Interaction volume radius: 5 \u00c5
Interaction volume height: 35 \u00c5
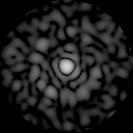
Disorder parameter: 0.8162